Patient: sex F, age 41
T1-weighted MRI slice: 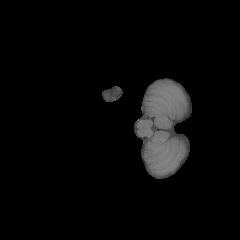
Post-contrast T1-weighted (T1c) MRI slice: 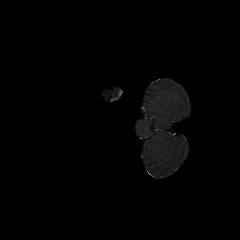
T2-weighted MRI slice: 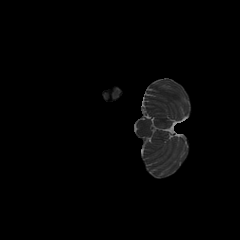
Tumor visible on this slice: no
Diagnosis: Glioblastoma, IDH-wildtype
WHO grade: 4